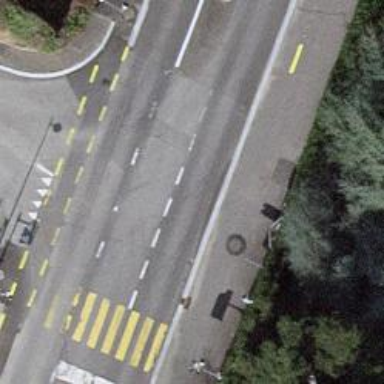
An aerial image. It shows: Road with traffic signals.